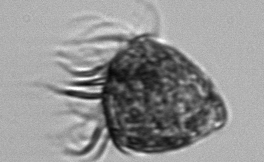
Label: Strombidium_morphotype1